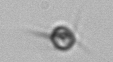
Label: Acanthoica_quattrospina